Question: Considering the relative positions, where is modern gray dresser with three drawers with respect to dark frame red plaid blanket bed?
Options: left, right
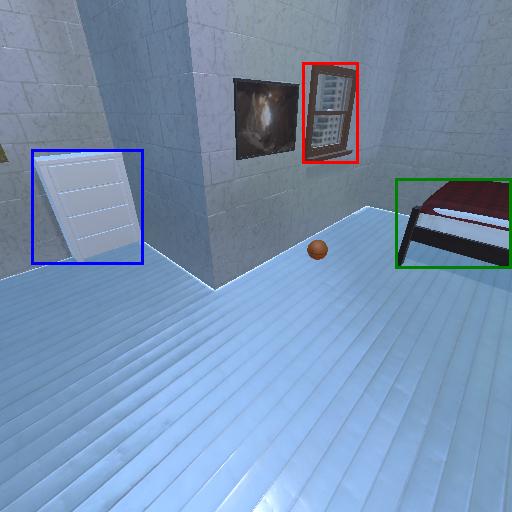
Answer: left